Question: i am seeking help on a query which shows movement of a stock item for a particular itemid.
Table1 Name: saleitems Fields: , saledate, qty
Table2 Name: purchaseitems Fields: , purchasedate, qty
Table3 Name: stocktransfers Fields: , trfdate, from, to, qty
I want to pull out mysql data from all three tables and sort them based in the date fields. Any help is much appreciated.
The expected output should look like below
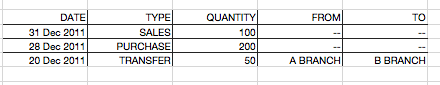
Answer: '''
select * from saleitems,purchaseitems,stocktransfers
where your condition order by saledate,purchasedate,trfdate
'''
you can use order by clause as given select whichever fields you want based on condition or join as per your logic and use order by